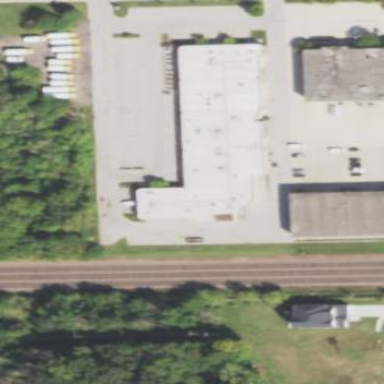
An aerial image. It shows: Commercial building.